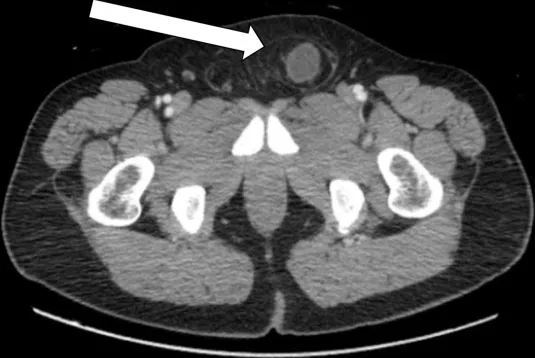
A. CT scan showing bladder herniated/protruded into the Left groin; axial view.
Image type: radiology (ct)